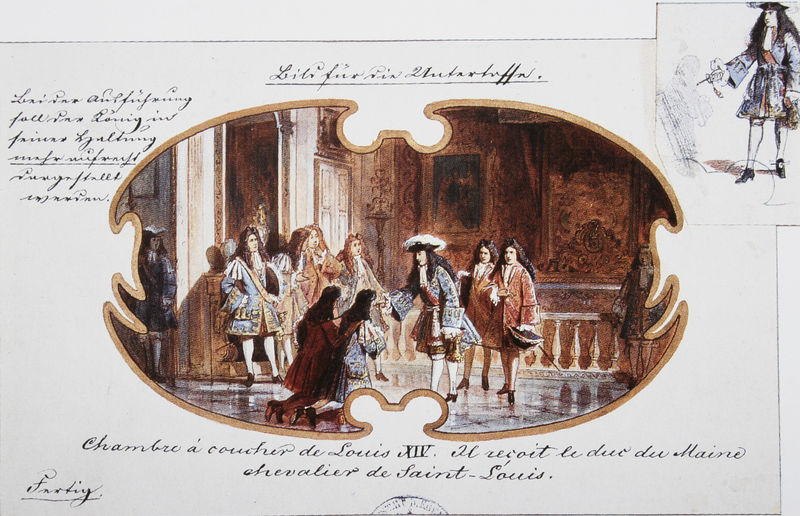
Titel: Bildentwurf für eine Untertasse
Künstler: Joseph Watter
Schlagwörter: blau, feder, mann, schatten, aquarell, menschen, ausschnitt, braun, fenster, frankreich, geschwungen, grau, holz, hut, hüte, licht, männer, paris, raum, skizze, szene, tür, zeichnung, zimmer, gürtel, schloss, herren, rock, barock, diener, federn, kleidung, rahmen, stehen, bild, spiegelung, brüstung, boden, gold, interieur, rokkoko, spitzen, rokoko, vornehm, oval, federbusch, perücke, schärpe, schrift, bilder, schuhe, studie, laufen, farbe, grafik, graphik, hof, saal, französisch, kaiser, könig, glanz, schlafzimmer, geländer, rüschen, posen, strümpfe, medaillon, balustrade, form, radierung, titel, säbel, text, uniform, knien, beschriftung, überschrift, quer, mäntel, koloriert, stempel, napoleon, degen, manschetten, herrscher, entwurf, schranke, knieen, majestät, empfang, audienz, begrüssung, ballustrade, absolutismus, kniebundhose, perücken, kupferstich, stulpen, handkuss, handschrift, ludwig, versailles, gruss, schreibschrift, jabot, lakaien, versaille, zeichning, notizen, louis, tapeten, sonnenkönig, höflinge, ludwig xiv., schlafraum, gobelins, ludwig xiv, louis xiv, regime, bild für die untertasse, lakaein, luis, paradeschlafzimmer, ludwig 14, nkenbild, mallner, xiv, luis 14., ludiwig xiv., louis quatorze, ancien